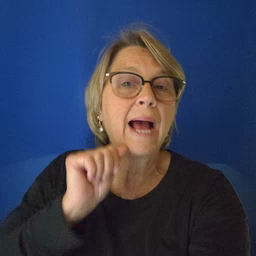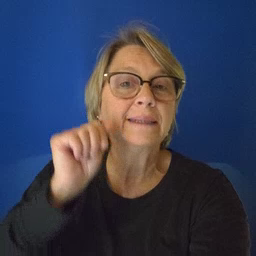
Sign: aunt